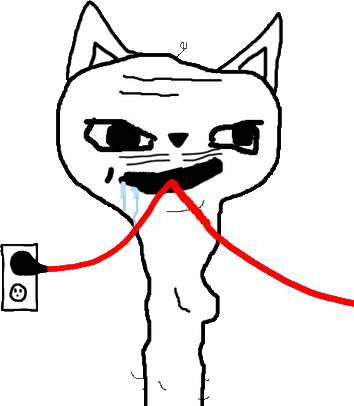
Label: 5_Brainlet